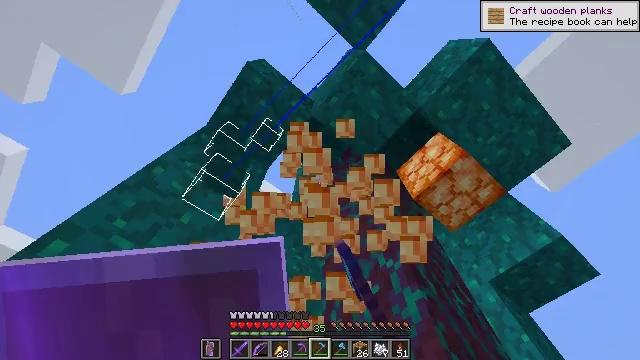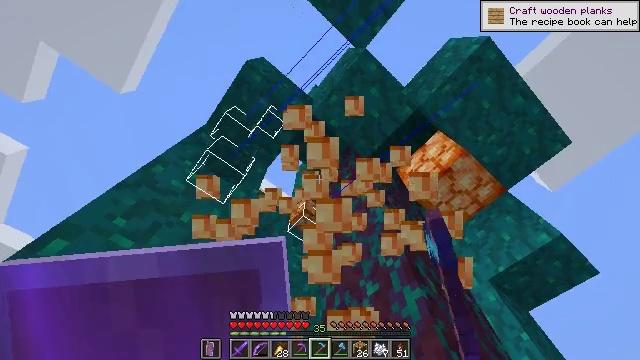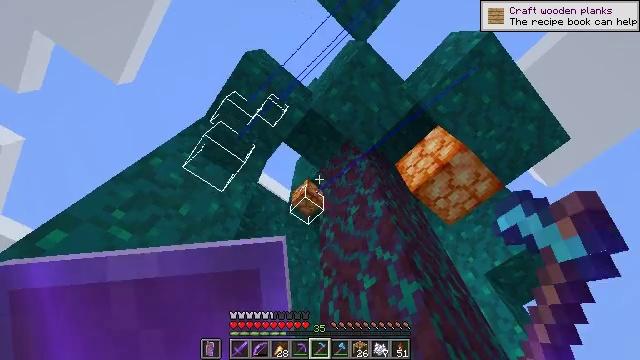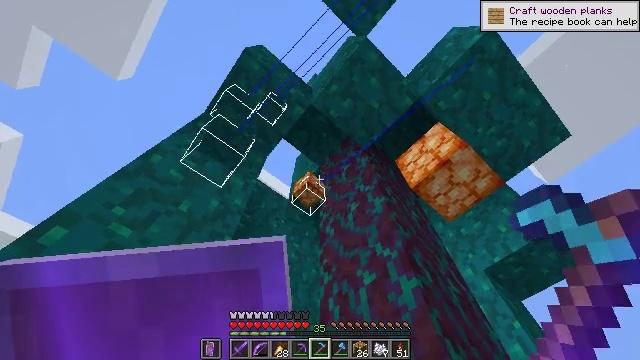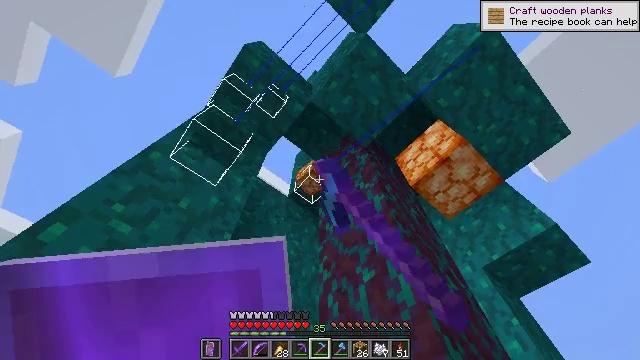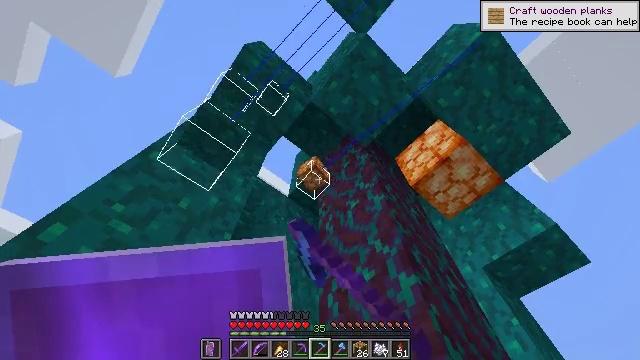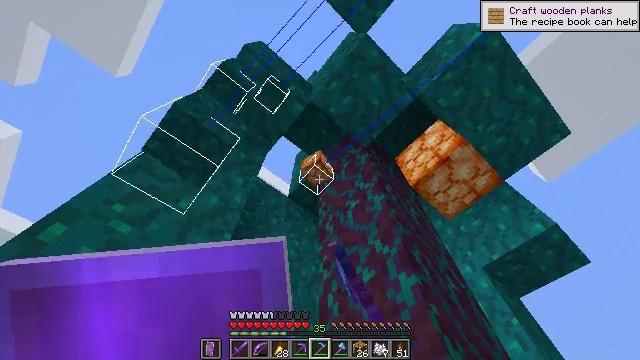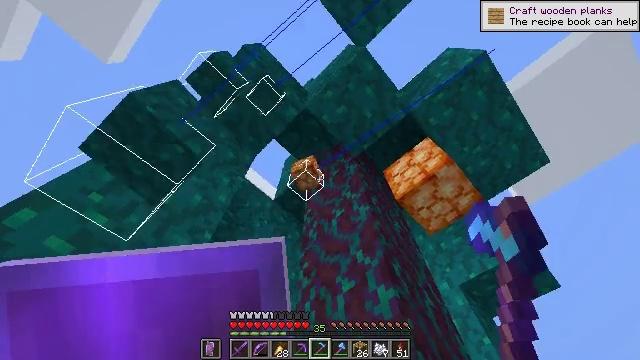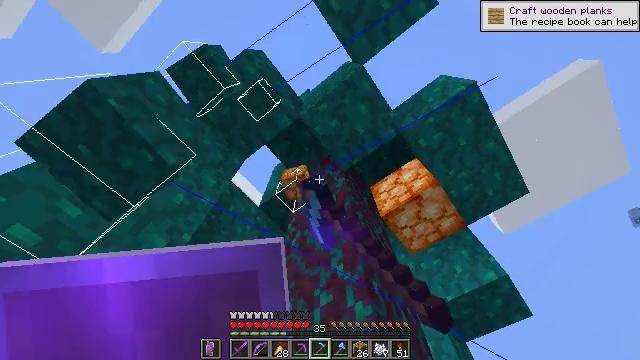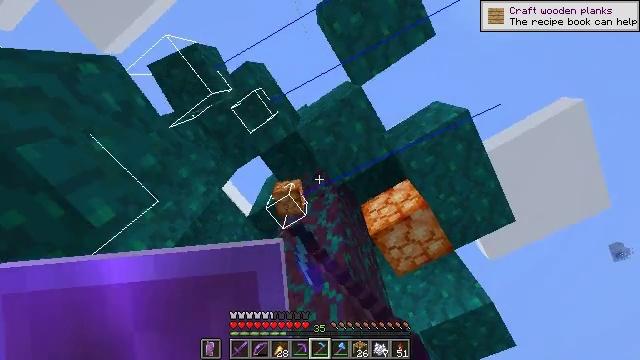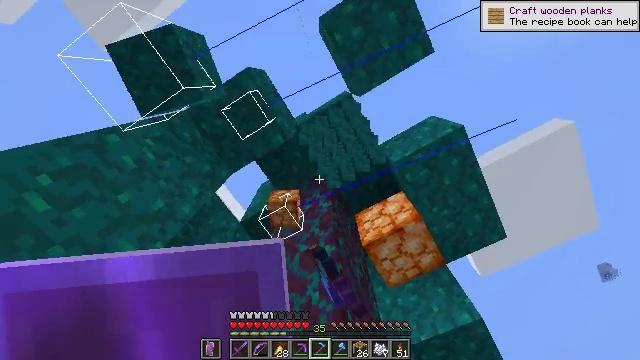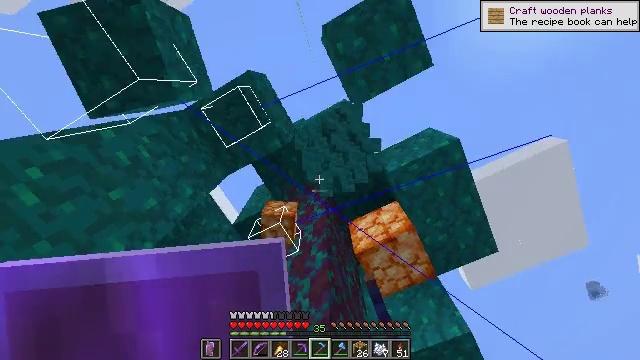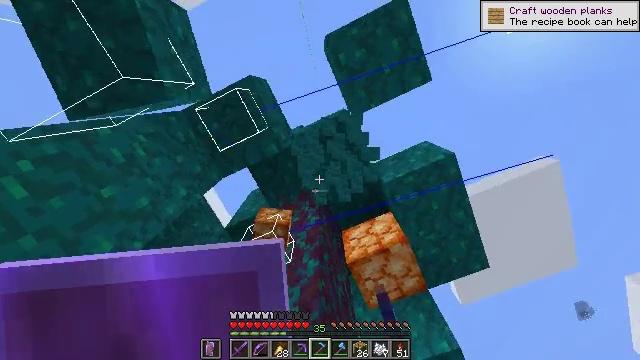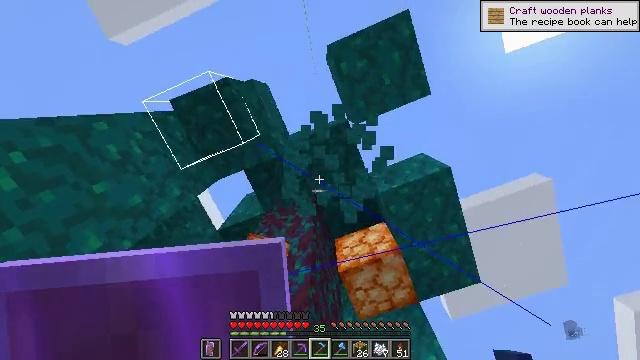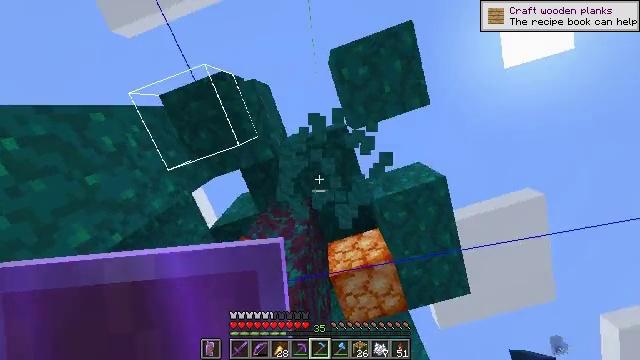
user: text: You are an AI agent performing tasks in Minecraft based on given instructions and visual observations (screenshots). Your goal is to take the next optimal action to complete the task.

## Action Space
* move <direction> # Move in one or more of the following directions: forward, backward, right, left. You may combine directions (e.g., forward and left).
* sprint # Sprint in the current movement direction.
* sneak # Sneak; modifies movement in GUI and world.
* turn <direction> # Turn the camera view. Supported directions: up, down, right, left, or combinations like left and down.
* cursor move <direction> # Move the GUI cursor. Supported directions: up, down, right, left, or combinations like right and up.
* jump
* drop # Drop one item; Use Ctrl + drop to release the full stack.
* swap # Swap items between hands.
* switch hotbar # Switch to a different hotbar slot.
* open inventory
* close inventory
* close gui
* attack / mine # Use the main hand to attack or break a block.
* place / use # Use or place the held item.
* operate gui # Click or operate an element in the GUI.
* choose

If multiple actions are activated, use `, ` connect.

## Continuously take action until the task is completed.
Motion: motion action
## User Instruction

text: Collect warped wart block.
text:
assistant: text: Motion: attack / mine
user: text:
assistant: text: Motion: turn down, attack / mine
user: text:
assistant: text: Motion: attack / mine
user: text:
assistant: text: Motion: attack / mine
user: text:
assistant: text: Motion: attack / mine
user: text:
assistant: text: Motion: attack / mine
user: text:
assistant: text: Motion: turn right and up, attack / mine
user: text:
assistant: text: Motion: turn right and up, attack / mine
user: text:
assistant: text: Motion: turn right and up, attack / mine
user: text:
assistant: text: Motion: turn right and up, attack / mine
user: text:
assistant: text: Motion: turn right and up, attack / mine
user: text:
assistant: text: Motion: turn right and up, attack / mine
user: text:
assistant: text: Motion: turn right and up, attack / mine
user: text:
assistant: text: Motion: turn right, attack / mine
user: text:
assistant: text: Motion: attack / mine